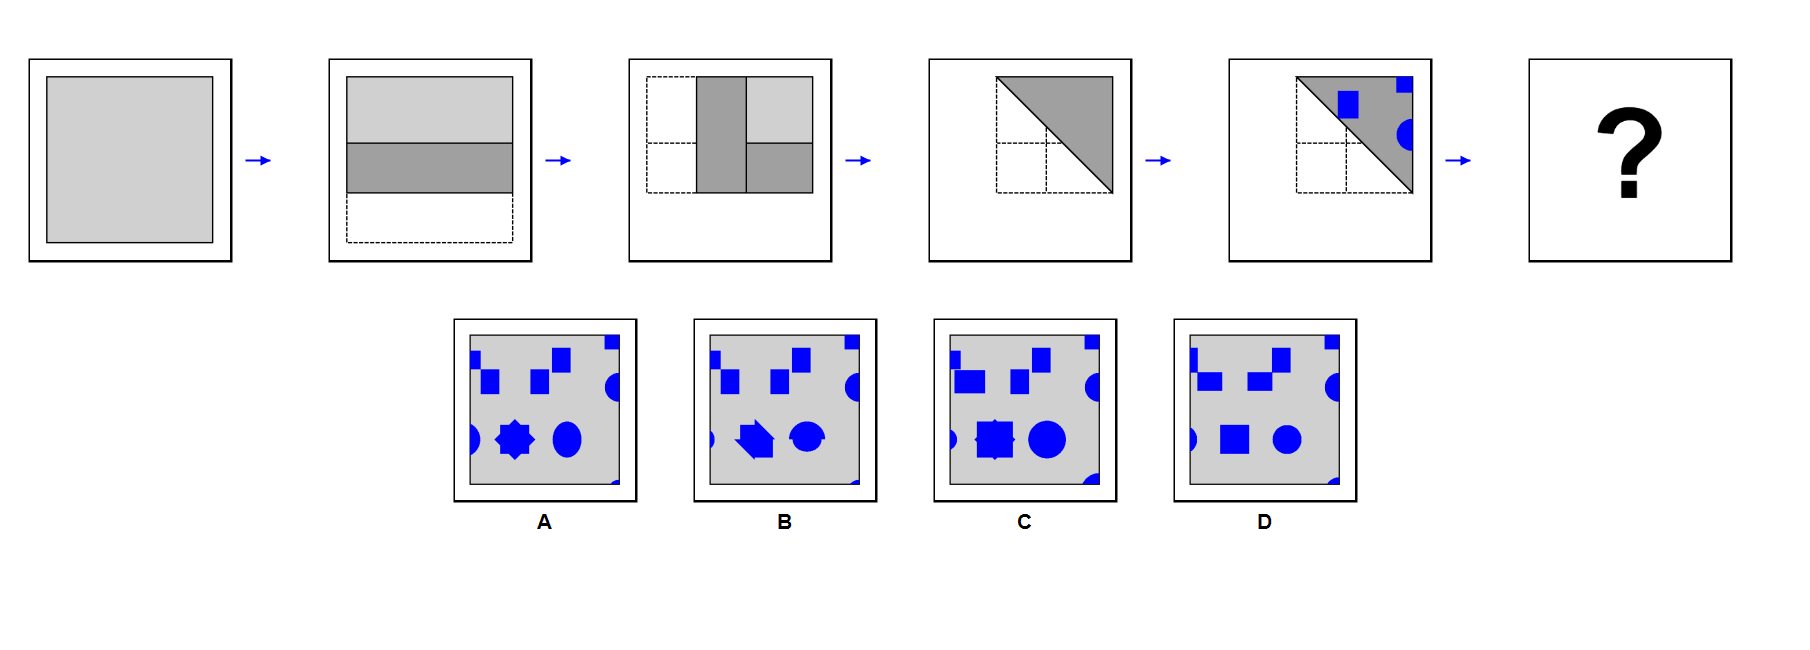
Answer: D